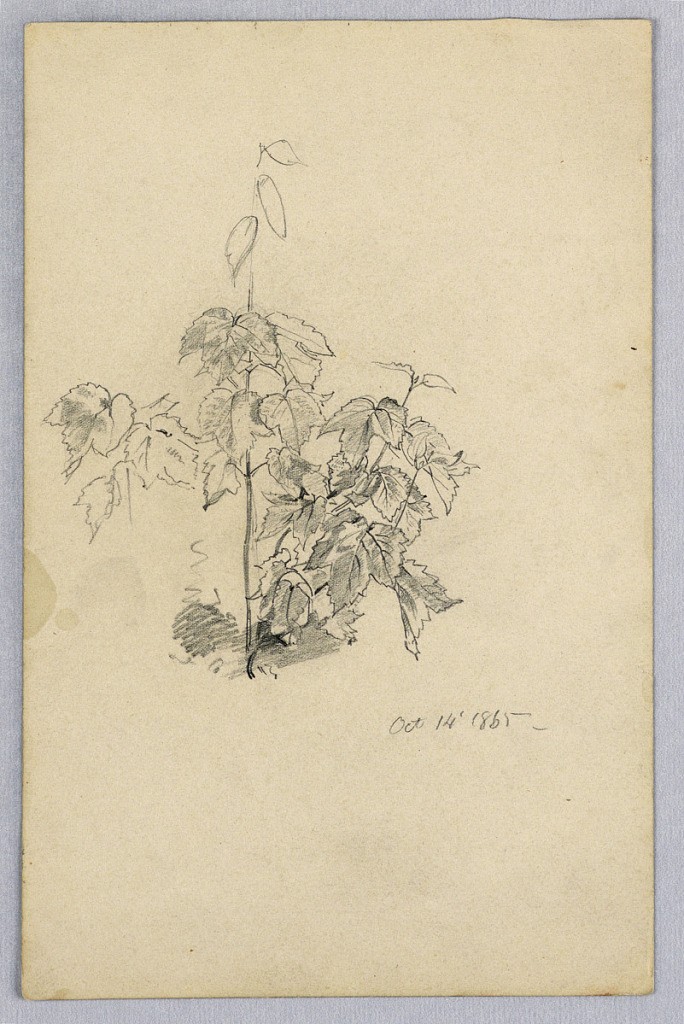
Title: Study of foliage
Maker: William Trost Richards, American, 1833–1905
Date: October, 14, 1865
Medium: Graphite on paper
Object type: Drawing
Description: Sketch of a tree with foliage.